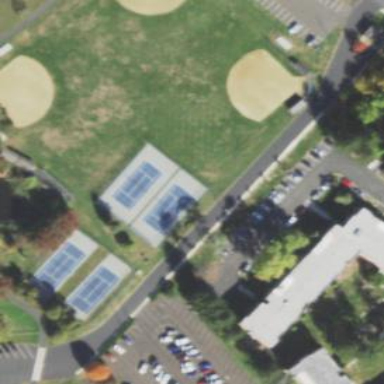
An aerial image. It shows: Tennis court in leisure pitch.